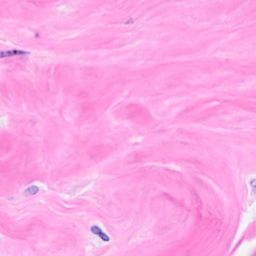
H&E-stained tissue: Breast